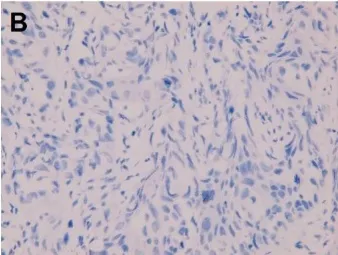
Metastatic squamous cell carcinoma over peritoneum. CK20.
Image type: pathology (immunostaining)